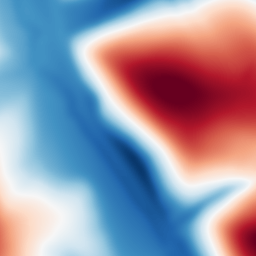
Category: multiscale
Decomposition family: dog
Decomposition parameters: sigma_low: 5
sigma_high: 100
Upsampling method: bicubic
Upsampling parameters: scale: 8
Upsampling scale: 8